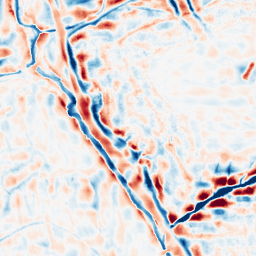
Category: wavelet
Decomposition family: wavelet_dwt
Decomposition parameters: wavelet: db4
level: 4
Upsampling method: cubic_mitchell
Upsampling parameters: scale: 4
Upsampling scale: 4